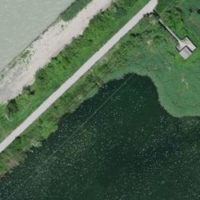
EUNIS habitat code: 14
Species observed at this site:
Tachybaptus ruficollis
Prunus mahaleb
Cygnus olor
Fulica atra
Anas crecca
Buteo buteo
Picus viridis
Corvus corax
Motacilla alba